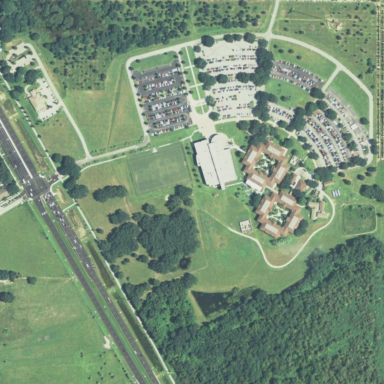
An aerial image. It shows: College.